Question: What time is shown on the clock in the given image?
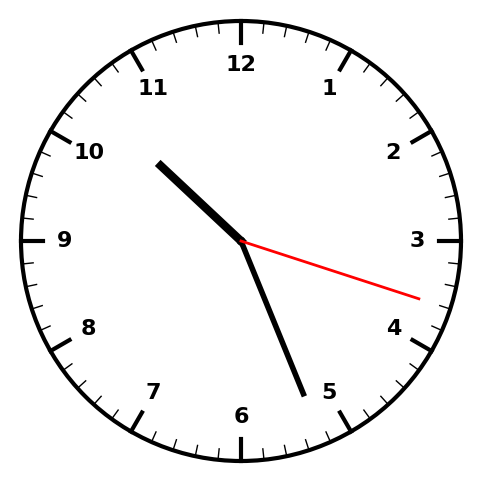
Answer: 10:26:18